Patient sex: F
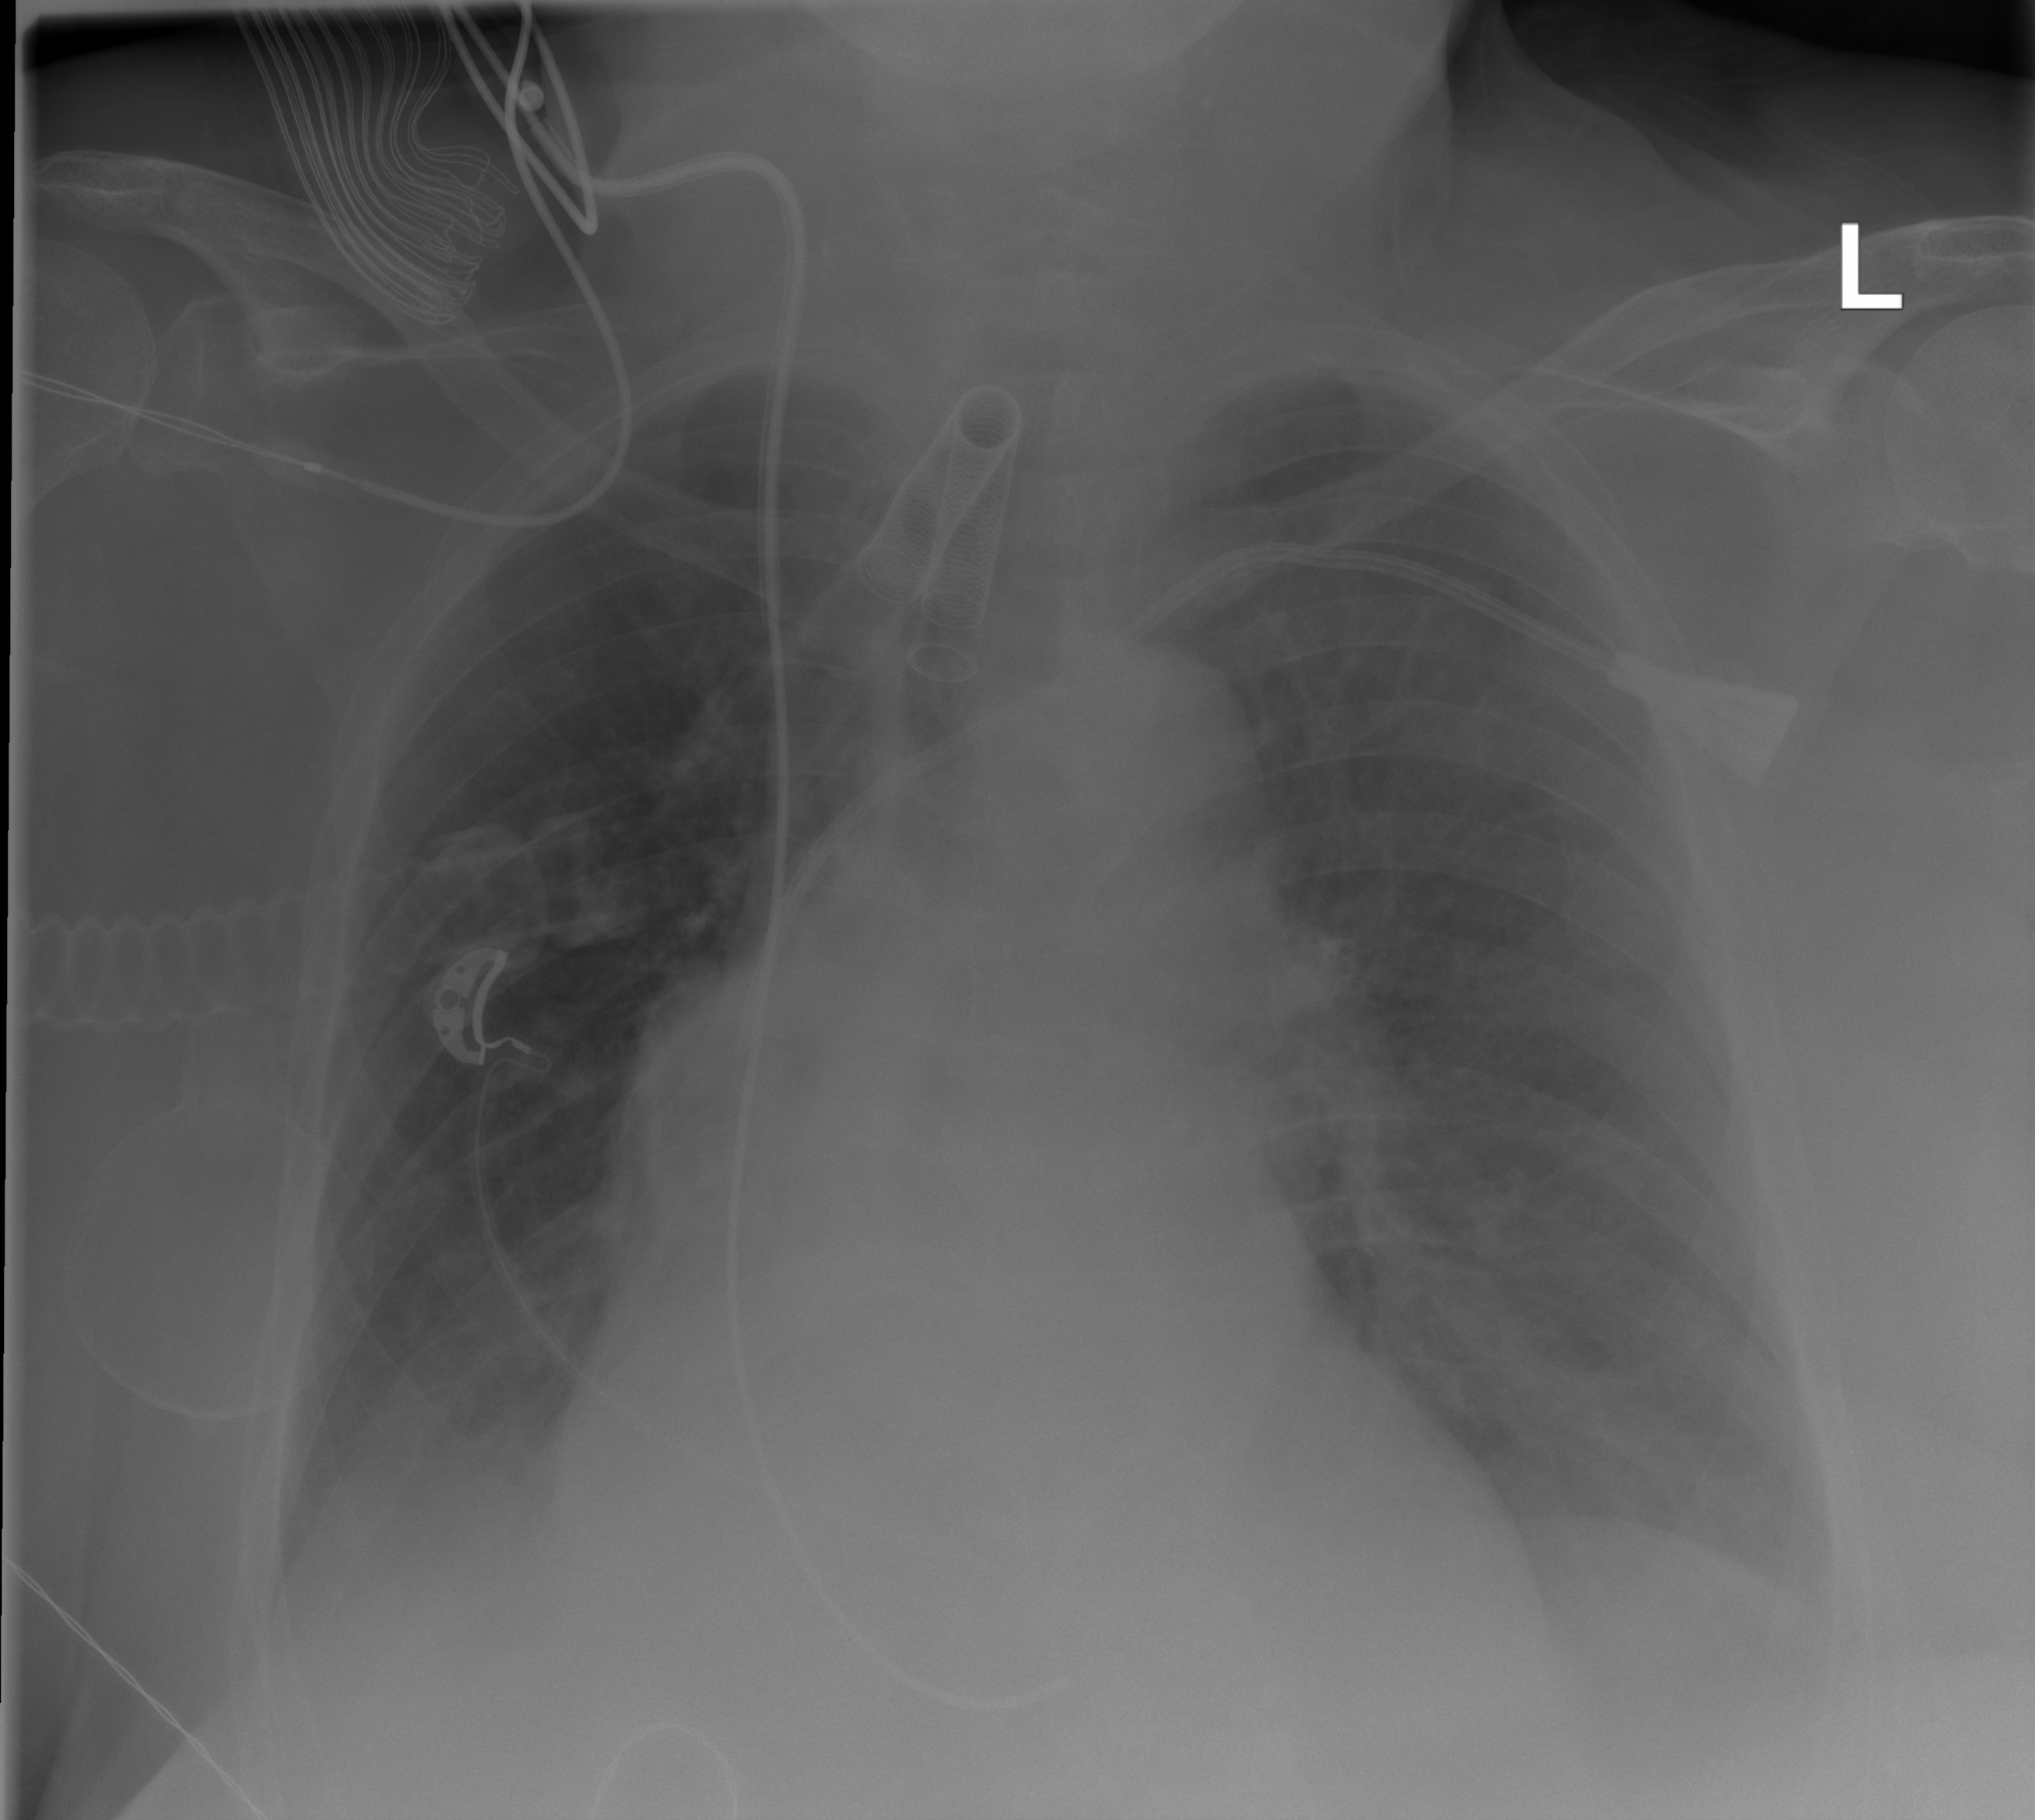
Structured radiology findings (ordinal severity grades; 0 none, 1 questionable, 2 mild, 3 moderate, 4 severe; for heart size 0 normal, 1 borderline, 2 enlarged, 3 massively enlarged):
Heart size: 3
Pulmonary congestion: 2
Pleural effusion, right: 2
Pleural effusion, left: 2
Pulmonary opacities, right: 1
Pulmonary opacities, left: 1
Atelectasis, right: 2
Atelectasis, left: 2